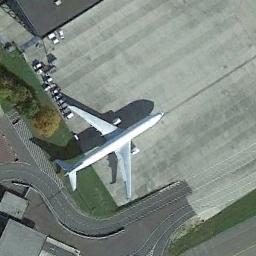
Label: airplane